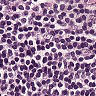
Metastatic tissue present: no